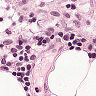
Metastatic tissue present: no